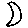
Label: moon